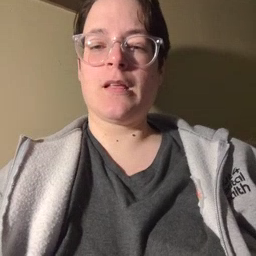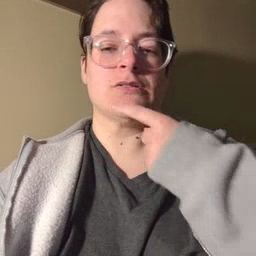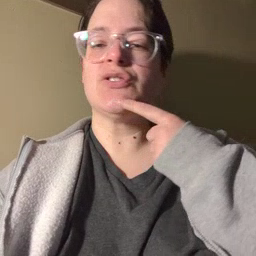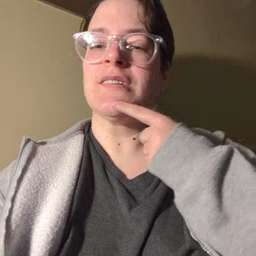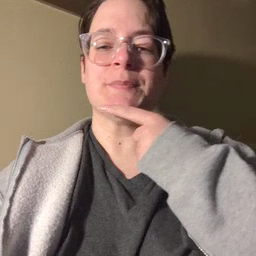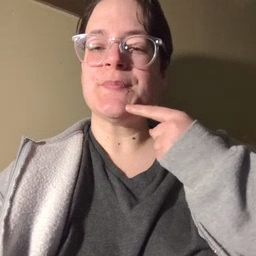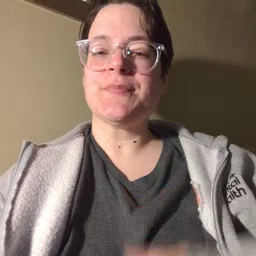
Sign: chin